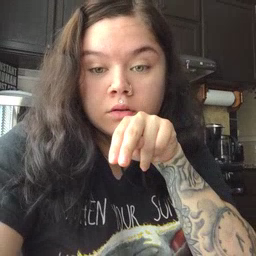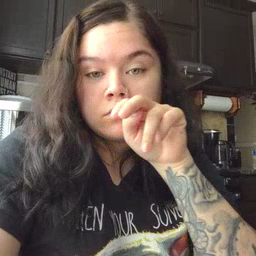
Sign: tongue